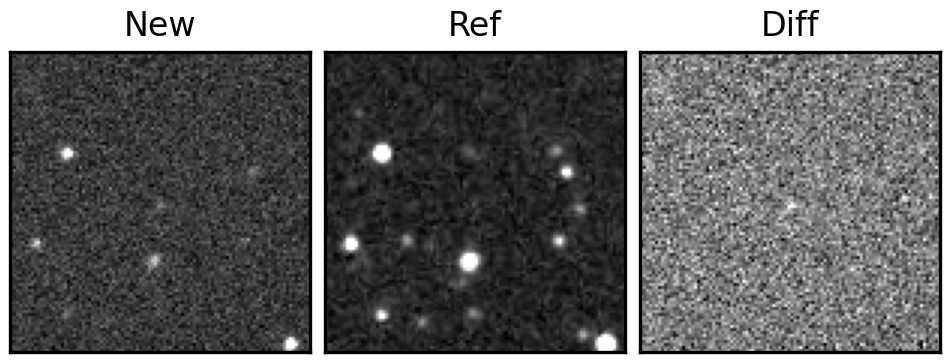
Label: real